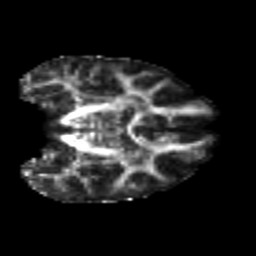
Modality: FA
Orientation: coronal
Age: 25
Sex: female
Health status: healthy
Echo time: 0.074 s